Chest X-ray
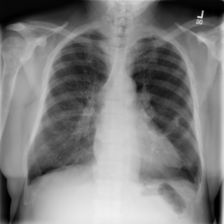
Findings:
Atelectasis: negative
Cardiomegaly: negative
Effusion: negative
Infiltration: positive
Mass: negative
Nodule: negative
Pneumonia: negative
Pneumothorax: negative
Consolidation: negative
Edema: negative
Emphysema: negative
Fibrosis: negative
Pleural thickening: negative
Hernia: negative